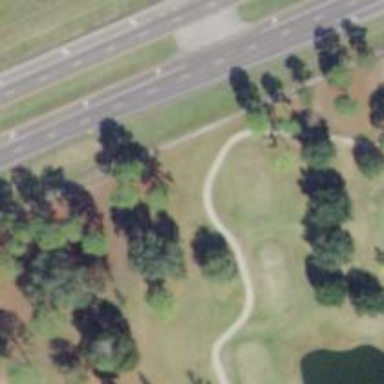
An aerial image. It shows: Path designated for golf carts.